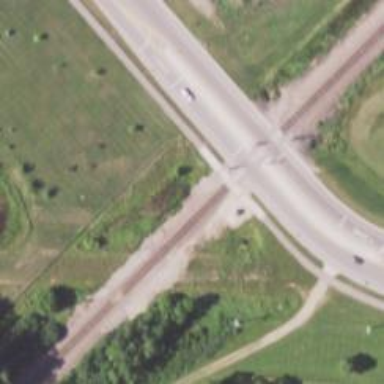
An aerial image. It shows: Crossing for the railway.